Question: Has anyone else found it problematic that Google Maps (now) allow you to pan beyond the poles. It used to stop at the poles, right?
A site I'm working on performs a location-based query on our server every time the user pans or zooms a map. This is causing errors because the queries that are triggered by the user panning off the edge of the map are nonsensical.
For now I'm handling the edge case, so to speak, on the server side, but it is not a very good user experience on the client side. Does anyone have a solution for preventing over-panning?
Thanks
screenshot:

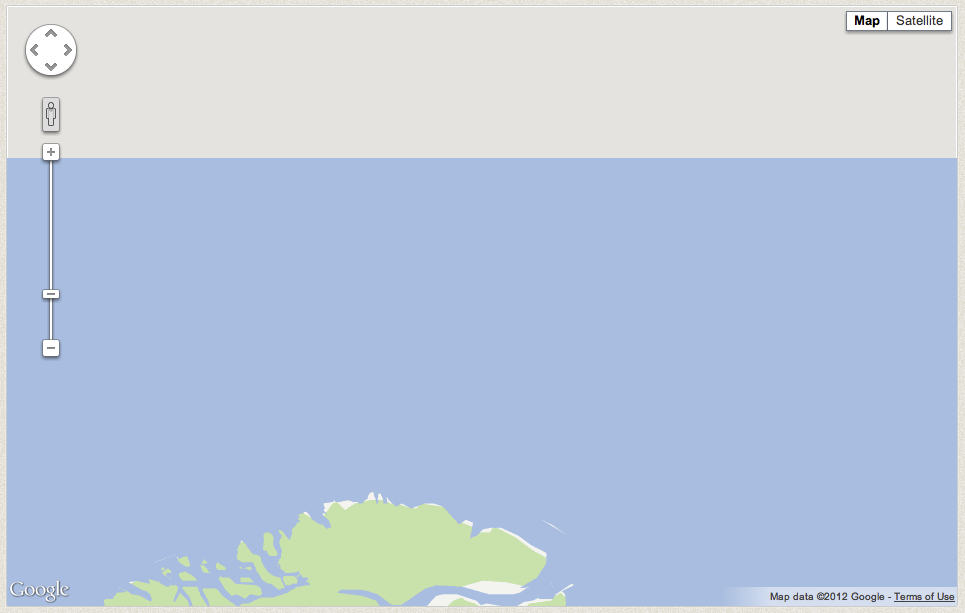
Answer: One way to avoid the gray area is to limit the user's panning, following this example, "Range Limiting"; however, it's written for Version 2.
<URL>
It's straightforward to have it work in Version 3, <URL> but there are drawbacks:
- - -